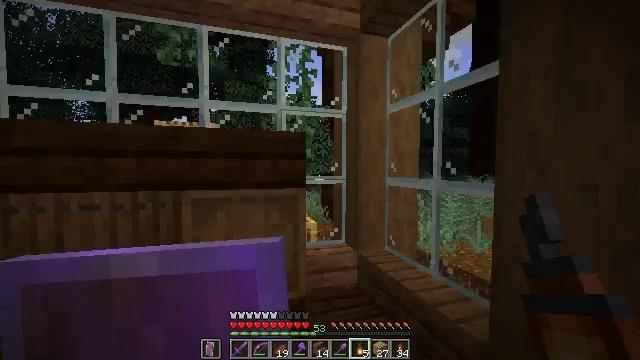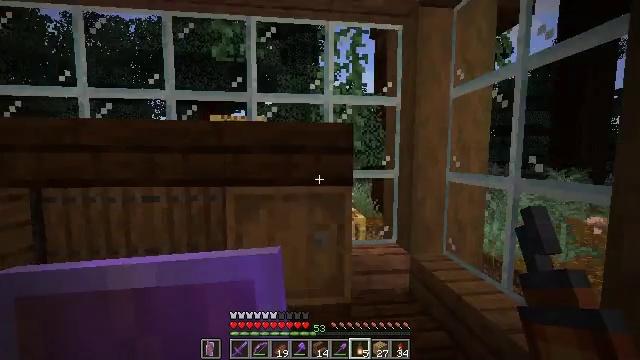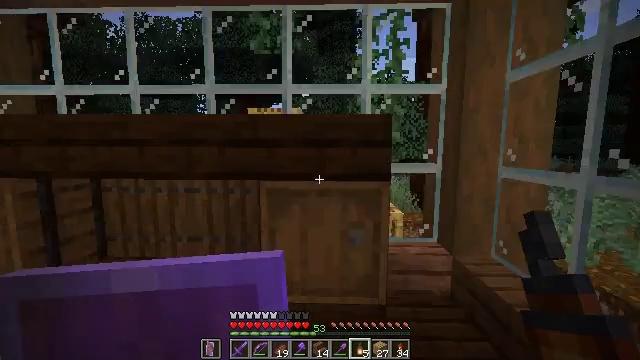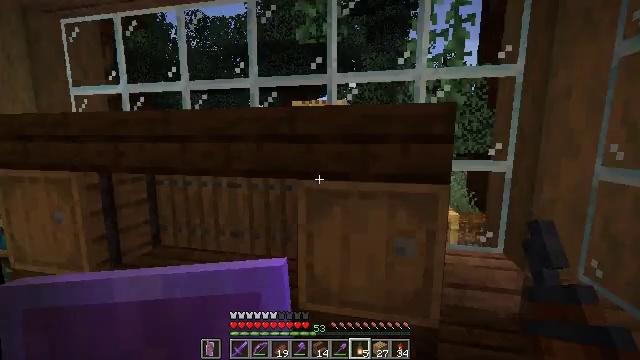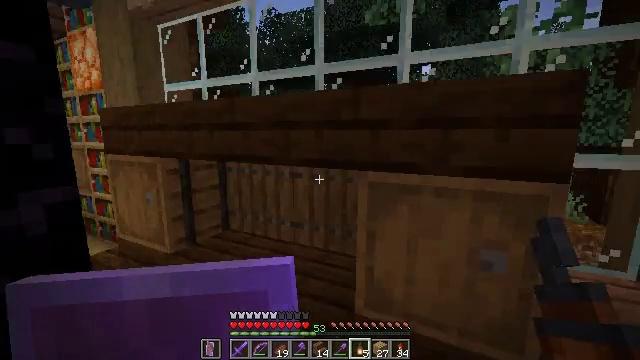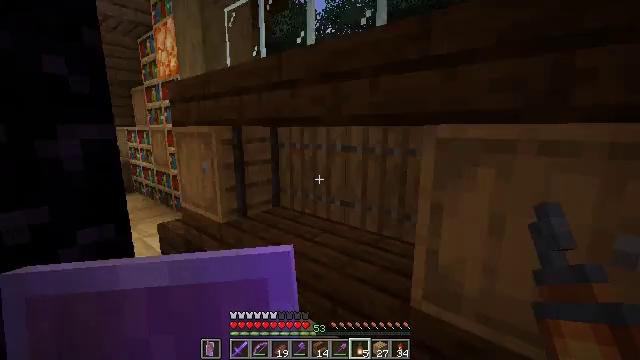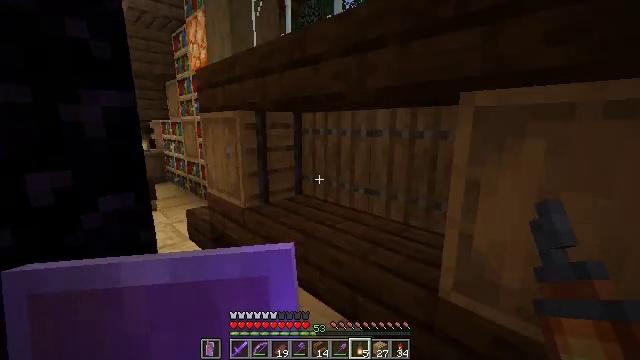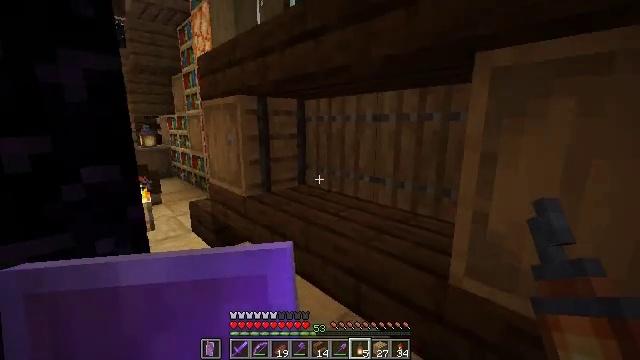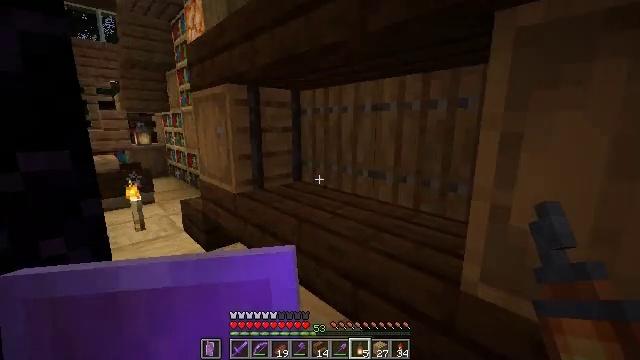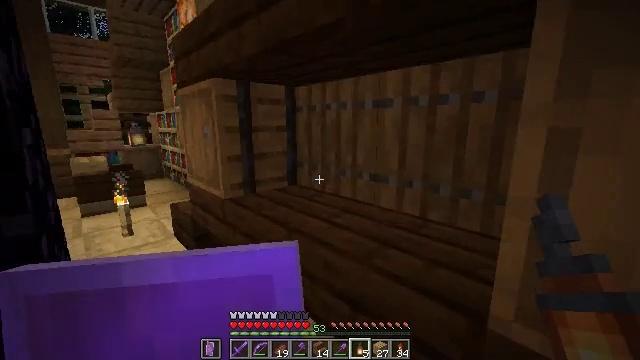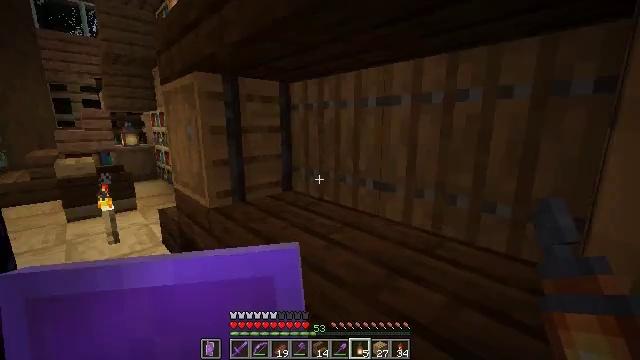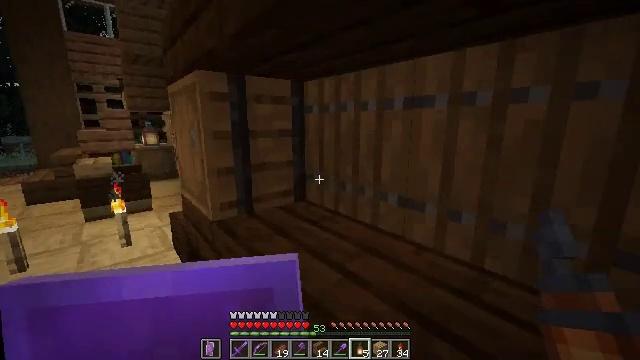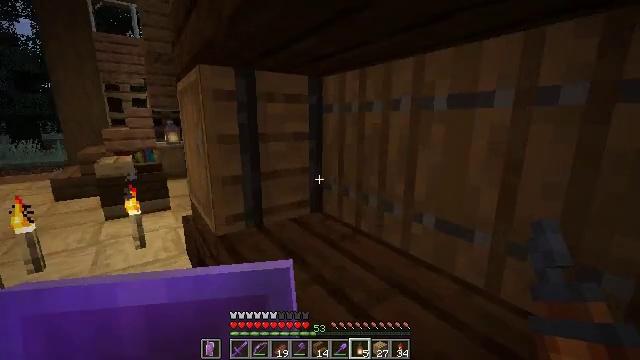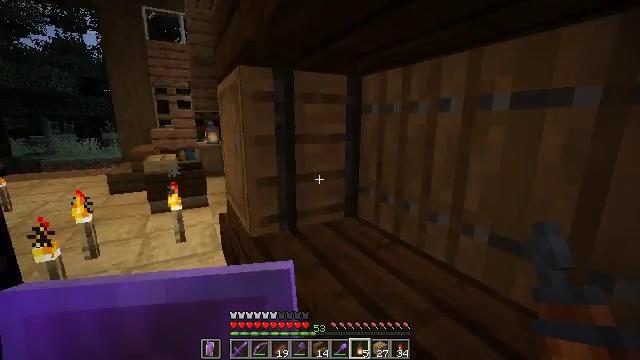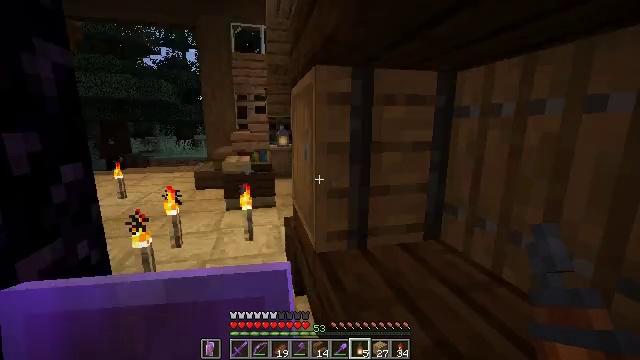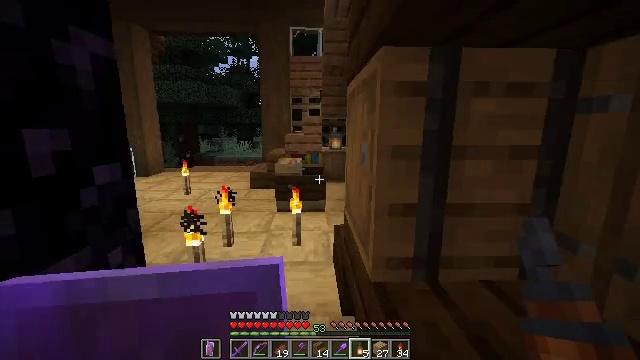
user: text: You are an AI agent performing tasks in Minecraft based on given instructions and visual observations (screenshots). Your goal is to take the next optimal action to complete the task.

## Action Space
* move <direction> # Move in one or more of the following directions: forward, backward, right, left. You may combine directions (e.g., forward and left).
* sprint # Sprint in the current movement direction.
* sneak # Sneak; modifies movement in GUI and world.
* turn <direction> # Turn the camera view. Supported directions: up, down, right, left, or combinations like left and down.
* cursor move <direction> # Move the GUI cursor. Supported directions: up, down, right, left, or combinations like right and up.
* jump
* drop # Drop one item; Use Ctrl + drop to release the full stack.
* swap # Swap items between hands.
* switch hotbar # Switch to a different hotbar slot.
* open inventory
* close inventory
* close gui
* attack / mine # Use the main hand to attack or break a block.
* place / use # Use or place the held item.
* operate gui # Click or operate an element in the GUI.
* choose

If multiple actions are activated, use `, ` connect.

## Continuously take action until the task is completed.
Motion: motion action
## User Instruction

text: Get the crafting table into the inventory.
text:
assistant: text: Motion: move forward, turn left and down
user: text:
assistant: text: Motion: move forward, turn left and down
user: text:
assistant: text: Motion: move forward, turn left and down
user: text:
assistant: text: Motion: move forward, turn left and down
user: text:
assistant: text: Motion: move forward, turn left and down
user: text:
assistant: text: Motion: move forward, turn left
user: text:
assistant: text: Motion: move forward, turn left
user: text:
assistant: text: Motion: move forward
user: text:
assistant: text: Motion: move forward
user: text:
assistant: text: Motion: move forward
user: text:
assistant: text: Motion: move forward, turn left
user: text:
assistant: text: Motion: move forward, turn left
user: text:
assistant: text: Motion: move forward, turn left
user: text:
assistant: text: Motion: move forward, turn left
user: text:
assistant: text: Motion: move forward, turn left
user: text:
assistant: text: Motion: move forward, turn left
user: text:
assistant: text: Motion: move forward
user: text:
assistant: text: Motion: move forward
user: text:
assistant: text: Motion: move forward
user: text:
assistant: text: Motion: move forward
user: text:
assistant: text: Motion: move forward, turn left
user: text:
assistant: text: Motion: move forward, turn left
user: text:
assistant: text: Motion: move forward, turn left
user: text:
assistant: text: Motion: move forward, turn left
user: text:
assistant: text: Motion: move forward, turn left
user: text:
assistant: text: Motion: move forward
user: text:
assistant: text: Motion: move forward, sprint
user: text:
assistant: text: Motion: move forward, sprint
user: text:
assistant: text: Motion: move forward, sprint
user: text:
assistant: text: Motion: move forward, sprint